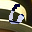
Label: 6